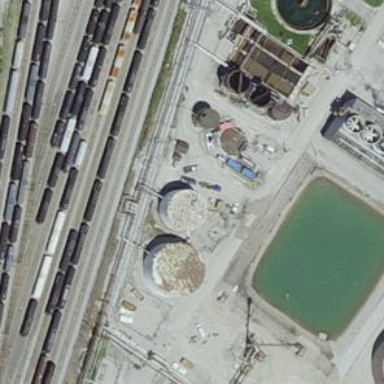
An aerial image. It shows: Storage tank with man-made structure.